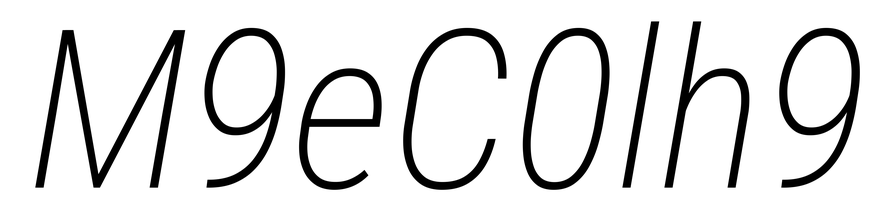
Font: Roboto-Italic_Condensed_ExtraLight_Italic